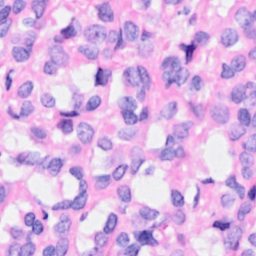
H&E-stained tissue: Breast